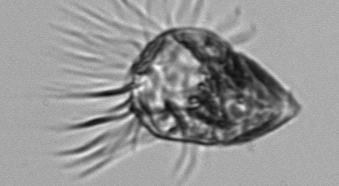
Label: Strombidium_morphotype1